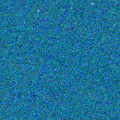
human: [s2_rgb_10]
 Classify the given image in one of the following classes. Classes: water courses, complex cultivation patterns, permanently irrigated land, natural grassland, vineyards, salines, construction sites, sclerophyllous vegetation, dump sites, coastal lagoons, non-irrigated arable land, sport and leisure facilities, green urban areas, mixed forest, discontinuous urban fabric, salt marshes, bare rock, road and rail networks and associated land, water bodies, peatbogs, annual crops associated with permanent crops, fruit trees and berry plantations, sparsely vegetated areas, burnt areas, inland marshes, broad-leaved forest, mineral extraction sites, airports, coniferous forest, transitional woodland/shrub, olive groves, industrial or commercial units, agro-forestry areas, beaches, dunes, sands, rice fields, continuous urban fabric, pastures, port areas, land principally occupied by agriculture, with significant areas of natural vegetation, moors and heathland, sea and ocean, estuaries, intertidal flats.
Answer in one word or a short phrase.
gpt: sea and ocean